【题型】解答题　【知识点】解析几何　【难度】easy
\noindent % 全部左对齐
\textbf{【变式训练7-3】}平面直角坐标系$xOy$中，双曲线$\Gamma:\frac{x^2}{a^2}-\frac{y^2}{2}=1$的离心率为$\sqrt{2}$。

\noindent
(1) 求$\Gamma$的方程；

\noindent
(2) 若直线$m:y=2x+b$与$\Gamma$有两个公共点$M$、$N$，动点$Q$满足$\overrightarrow{OQ}=\overrightarrow{OM}+\overrightarrow{ON}$，求点$Q$的轨迹方程；

\noindent
(3) 若直线$l$与$\Gamma$只有一个公共点，且直线$l$与$\Gamma$的两条渐近线$l_1$、$l_2$分别交于$A$、$B$两点，则$\triangle OAB$的面积是否为定值？如果是，求出这个定值；如果不是，请说明理由。
【解答】
\noindent
\textbf{【详解】}
\noindent
（1）因为$e=\frac{c}{a}=\sqrt{1+\frac{2}{a^2}}=\sqrt{2}$，解得$a=\sqrt{2}$，因此，双曲线$\Gamma$的方程为$\frac{x^2}{2}-\frac{y^2}{2}=1$。

\noindent
（2）设点$M(x_1,y_1)$、$N(x_2,y_2)$、$Q(x,y)$，\\
联立
\[
\begin{cases}
y=2x+b \\
x^2-y^2=2
\end{cases}
\]
可得$3x^2+4bx+b^2+2=0$，则$\Delta=16b^2-12(b^2+2)=4b^2-24>0$，\\
解得$b<-\sqrt{6}$或$b>\sqrt{6}$，\\
由韦达定理可得$x_1+x_2=-\frac{4b}{3}$，$x_1x_2=\frac{b^2+2}{3}$，\\
则$y_1+y_2=2(x_1+x_2)+2b=-\frac{8b}{3}+2b=-\frac{2b}{3}$，\\
因为$\overrightarrow{OQ}=\overrightarrow{OM}+\overrightarrow{ON}$，即$(x,y)=(x_1+x_2,y_1+y_2)$，\\
则$x=-\frac{4b}{3}\in\left(-\infty,-\frac{4\sqrt{6}}{3}\right)\cup\left(\frac{4\sqrt{6}}{3},+\infty\right)$，$y=-\frac{2b}{3}$，\\
因此点$Q$的轨迹方程为$y=\frac{1}{2}x$（$x<-\frac{4\sqrt{6}}{3}$或$x>\frac{4\sqrt{6}}{3}$）。

\noindent
（3）设直线$l$与$\Gamma$的切点为$P(x_0,y_0)$，其中$x_0^2-y_0^2=2$，\\
先证明出双曲线$\Gamma$在点$P$处的切线方程为$x_0x-y_0y=2$，\\
联立
\[
\begin{cases}
x_0x-y_0y=2 \\
x^2-y^2=2
\end{cases}
\]
得$y_0^2x^2-(x_0x-2)^2=2y_0^2$，整理可得$x^2-2x_0x+x_0^2=0$，则$\Delta=4x_0^2-4x_0^2=0$，\\
所以，双曲线$\Gamma$在点$P$处的切线方程为$x_0x-y_0y=2$，\\
设点$A(x_3,y_3)$、$B(x_4,y_4)$，双曲线$\Gamma$的渐近线方程可写为$x^2-y^2=0$，\\
联立
\[
\begin{cases}
x_0x-y_0y=2 \\
x^2-y^2=0
\end{cases}
\]
可得$x^2-2x_0x+2=0$，由韦达定理可得$x_3x_4=2$，

\noindent % 全部左对齐
易知双曲线$\Gamma$的渐近线为$l_1:y=x$，$l_2:y=-x$，易知$l_1 \perp l_2$，\\
所以，
\[
S_{\triangle OAB} = \frac{1}{2}|OA|\cdot|OB| = \frac{1}{2}\sqrt{2}|x_3|\cdot\sqrt{2}|x_4| = |x_3x_4| = 2 \text{ 为定值}.
\]
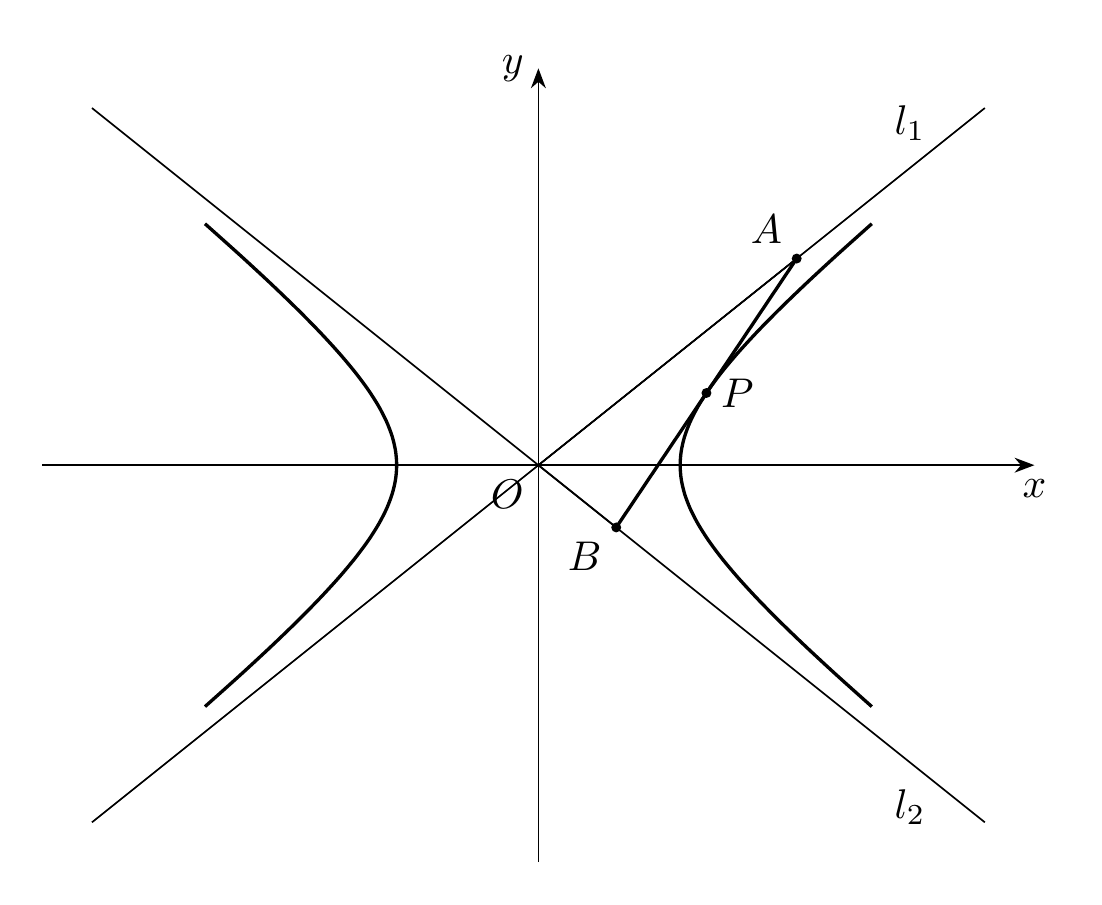